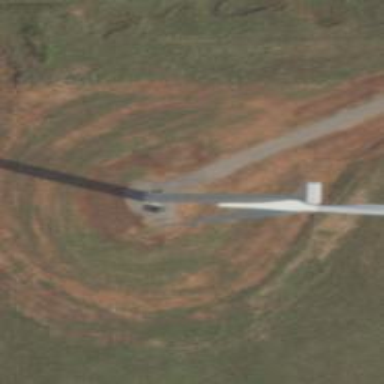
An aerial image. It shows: Wind power generator using wind turbines.